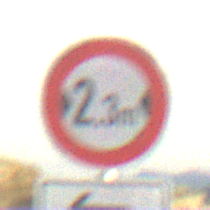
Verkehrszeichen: TatsaechlicheBreite2Komma3
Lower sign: RichtungsangabeDurchPfeile2
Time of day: SunriseSunset
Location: Outdoor (Nature)
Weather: PartlyCloudy
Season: Summer
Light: Natural